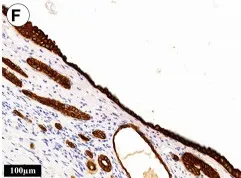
Immunohistochemical study of kidney cystic lesion. (D-F) The cuboidal epithelium, urothelium and epithelium of the kidney tubules were strongly positive for CK7, while the stratified squamous epithelium did not express the marker.
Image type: pathology (immunostaining)